Question: In PyTorch tensor, I would like to obtain the output from the input as follows:

How can I achieve this padding in Pytroch?
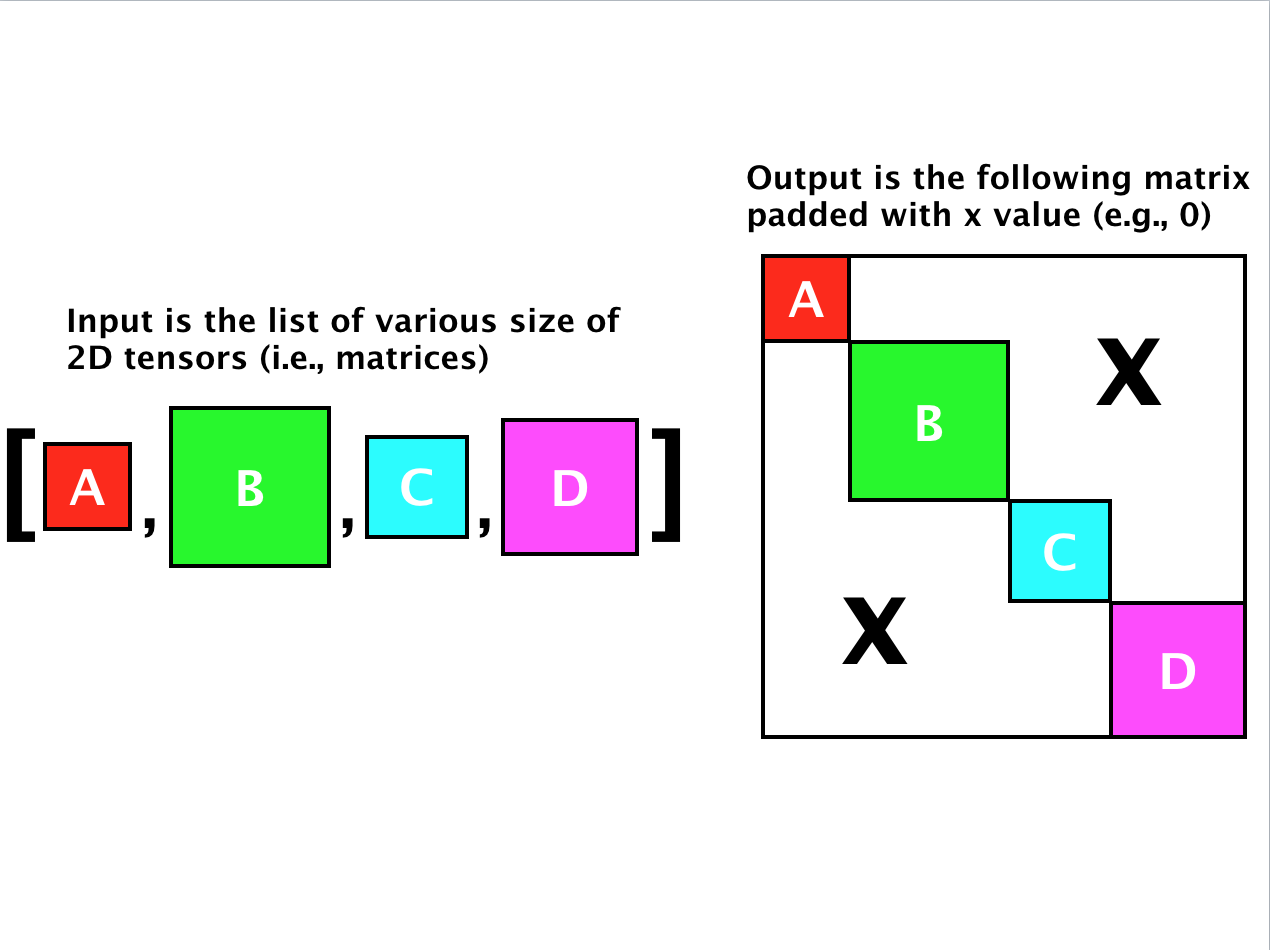
Answer: One way of doing this is
'''
def my_odd_padding(list_of_2d_tensors, pad_value):
# get the sizes of the matrices
hs = [t_.shape[0] for t_ in list_of_2d_tensors]
ws = [t_.shape[1] for t_ in list_of_2d_tensors]
# allocate space for output
result = torch.zeros(sum(hs), sum(ws))
result.add_(pad_value)
fh = 0
fw = 0
for i, t_ in enumerate(list_of_2d_tensors):
result[fh:fh+hs[i], fw:fw+ws[i]] = t_
fh += hs[i]
fw += ws[i]
return result
'''
assuming all tensors on 'list_of_2d_tensors' are of the same 'dtype' and on the same 'device' you may explicitly set this dtype and device to 'result' when you allocate it using <URL>